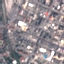
Land use / land cover class: Industrial